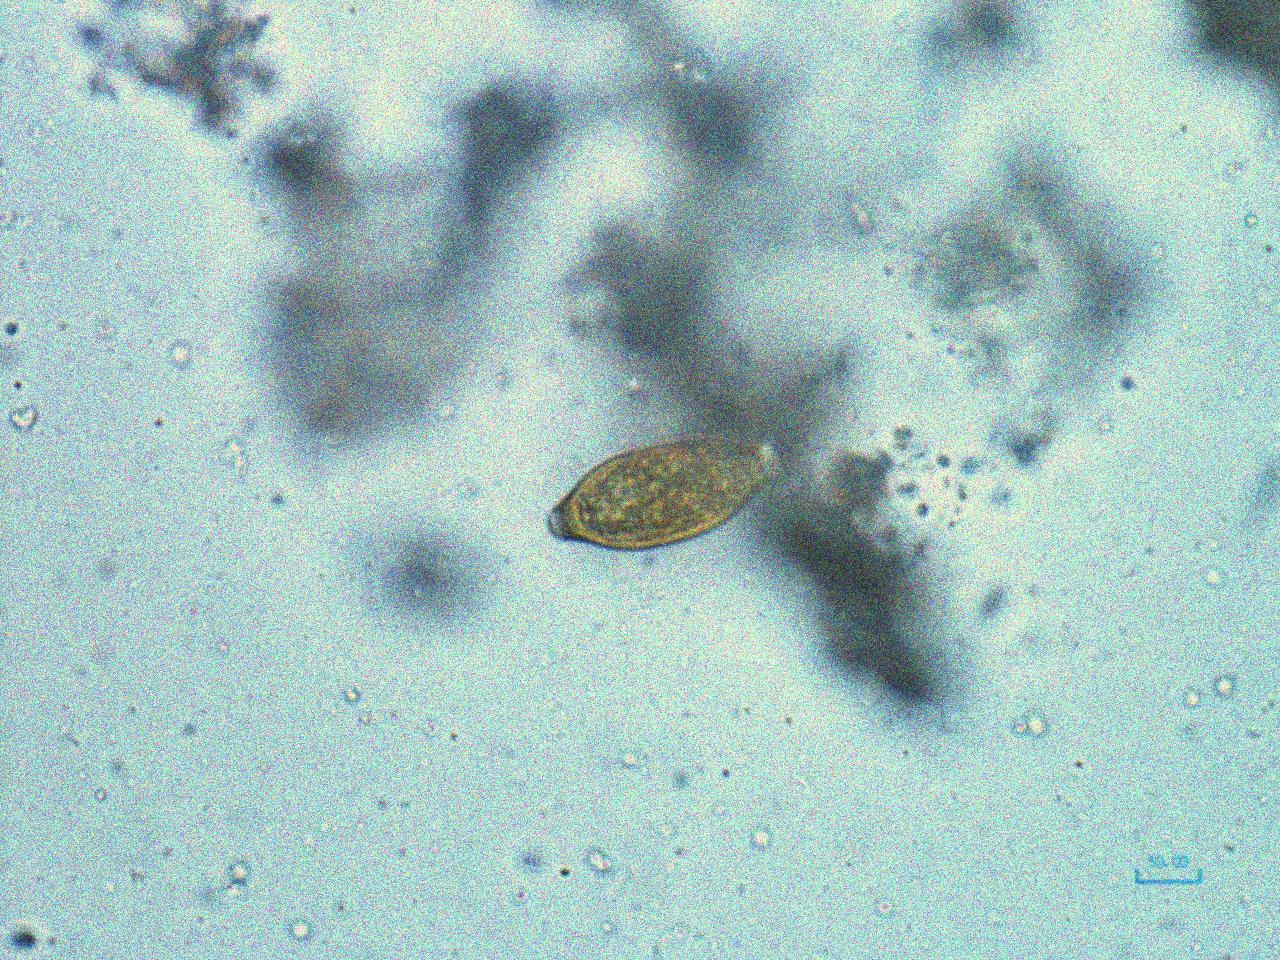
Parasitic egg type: Trichuris trichiura